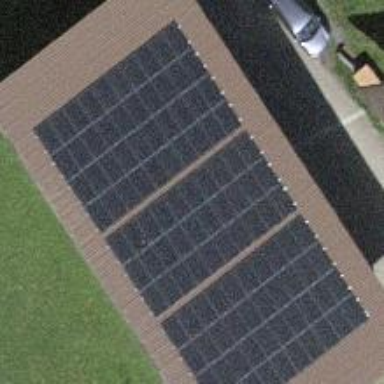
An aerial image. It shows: Solar power generator utilizing photovoltaic technology with solar photovoltaic panels.